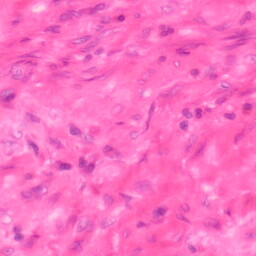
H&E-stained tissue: Colon